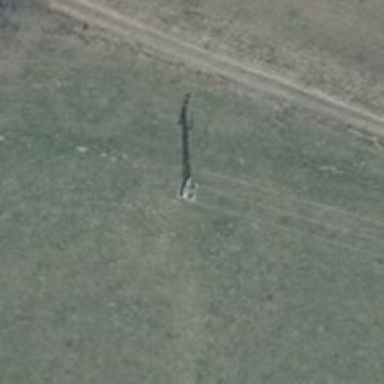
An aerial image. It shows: Power pole.